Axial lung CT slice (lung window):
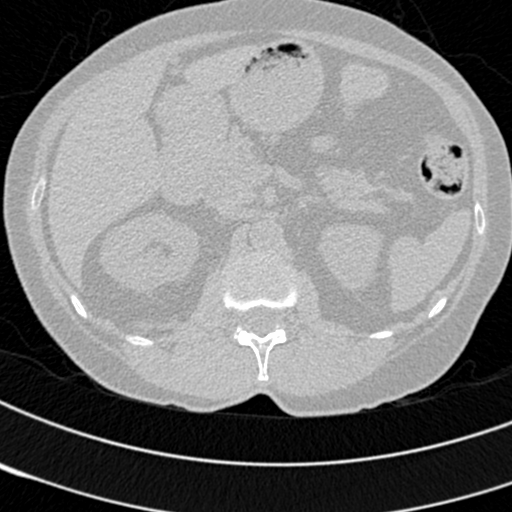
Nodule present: no